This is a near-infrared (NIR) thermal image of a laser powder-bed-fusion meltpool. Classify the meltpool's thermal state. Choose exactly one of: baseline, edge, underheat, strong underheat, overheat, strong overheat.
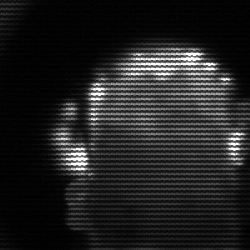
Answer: baseline